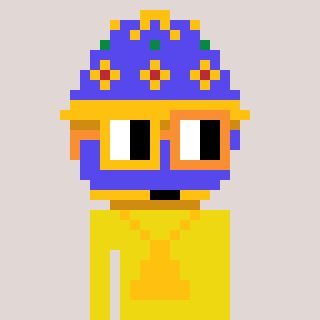
a pixel art character with square yellow and orange glasses, a faberge-shaped head and a yellow-colored body on a warm background